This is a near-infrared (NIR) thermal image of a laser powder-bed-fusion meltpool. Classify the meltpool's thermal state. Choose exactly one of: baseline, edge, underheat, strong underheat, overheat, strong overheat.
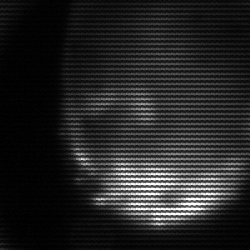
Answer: edge